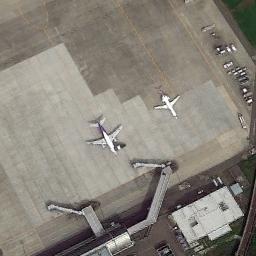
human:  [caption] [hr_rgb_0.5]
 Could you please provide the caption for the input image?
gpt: Two planes parked next to boarding bridges and a parking lot beside .

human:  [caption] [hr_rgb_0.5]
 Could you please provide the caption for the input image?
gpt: Two planes are parked in the open space on the side of the building .

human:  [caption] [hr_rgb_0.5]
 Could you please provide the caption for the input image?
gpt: Two planes and many cars are stopped beside the terminal .

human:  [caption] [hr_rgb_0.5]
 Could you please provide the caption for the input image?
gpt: Two different sized planes parked beside buildings inside the airport, With many cars parked in the open space next to them .

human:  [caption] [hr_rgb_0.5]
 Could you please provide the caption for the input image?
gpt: Two planes are on the ground between the building and the grass .